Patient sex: F
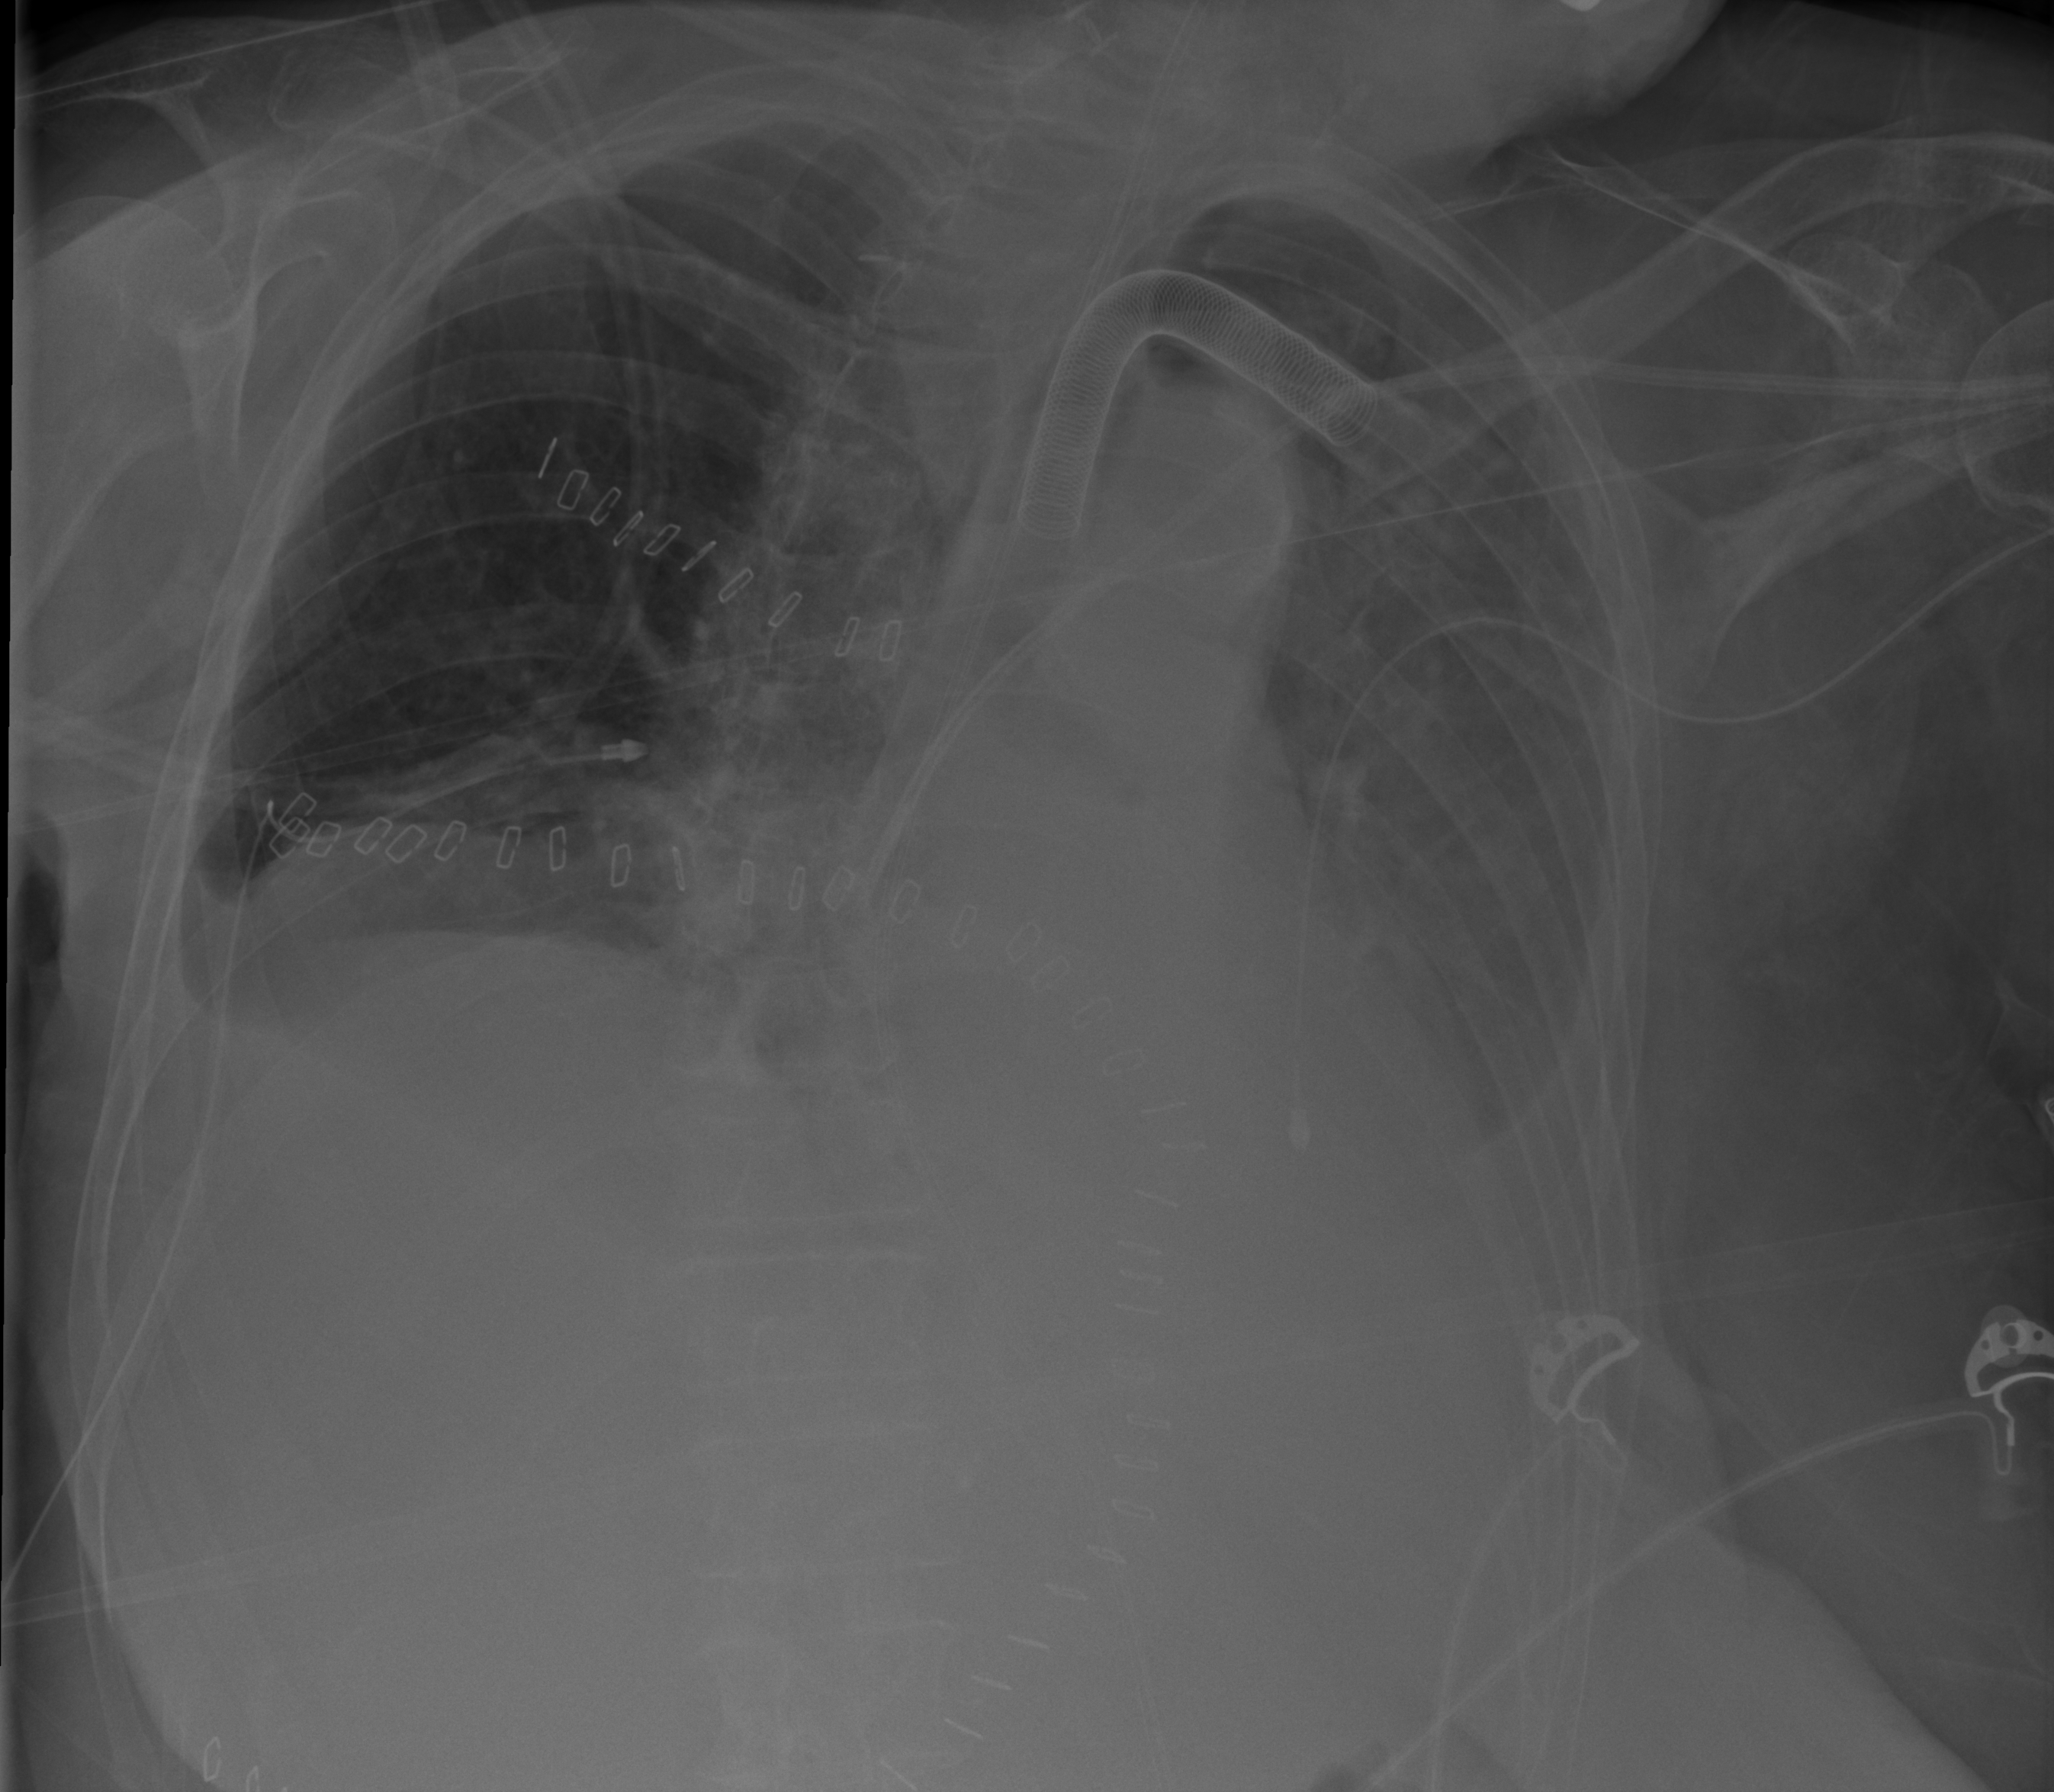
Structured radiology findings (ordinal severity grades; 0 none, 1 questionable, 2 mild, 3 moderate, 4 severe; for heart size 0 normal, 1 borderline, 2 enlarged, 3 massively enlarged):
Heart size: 1
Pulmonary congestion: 2
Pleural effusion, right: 2
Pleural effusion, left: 3
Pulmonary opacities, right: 0
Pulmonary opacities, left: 0
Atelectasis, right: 2
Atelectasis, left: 3